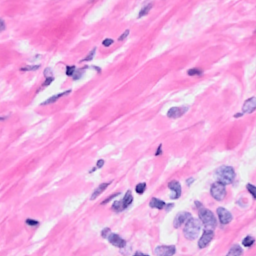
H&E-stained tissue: Breast